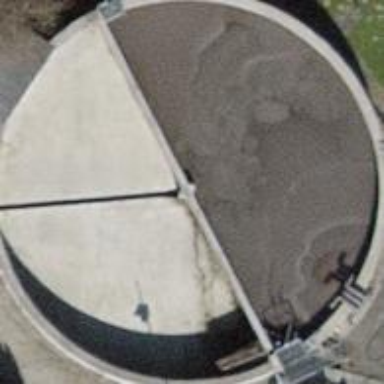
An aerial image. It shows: Wastewater basin with natural water.